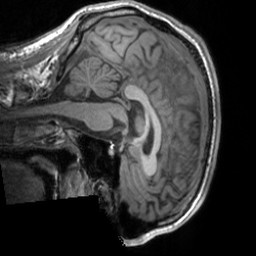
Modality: T1w
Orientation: sagittal
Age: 23
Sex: male
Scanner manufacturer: siemens
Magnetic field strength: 3 T
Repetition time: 1.9 s
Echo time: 0.00226 s